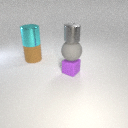
small gray metal cylinder above large gray rubber sphere